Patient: sex F, age 29
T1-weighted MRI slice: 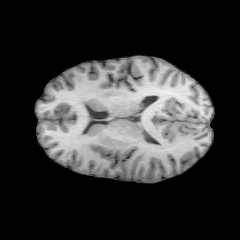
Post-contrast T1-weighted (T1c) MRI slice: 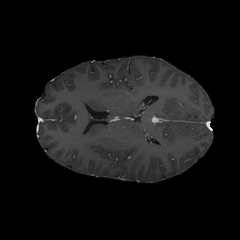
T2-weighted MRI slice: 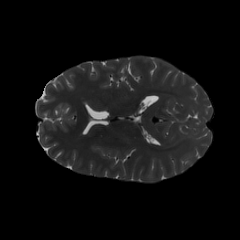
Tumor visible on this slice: no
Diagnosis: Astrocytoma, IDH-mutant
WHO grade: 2